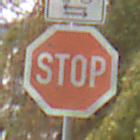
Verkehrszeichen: Stop
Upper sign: RichtungsangabeDurchPfeile9
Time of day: MorningAfternoon
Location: Outdoor (Nature)
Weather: Overcast
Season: Autumn
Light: Natural